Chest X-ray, PA view. Patient: 57 years old, sex F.
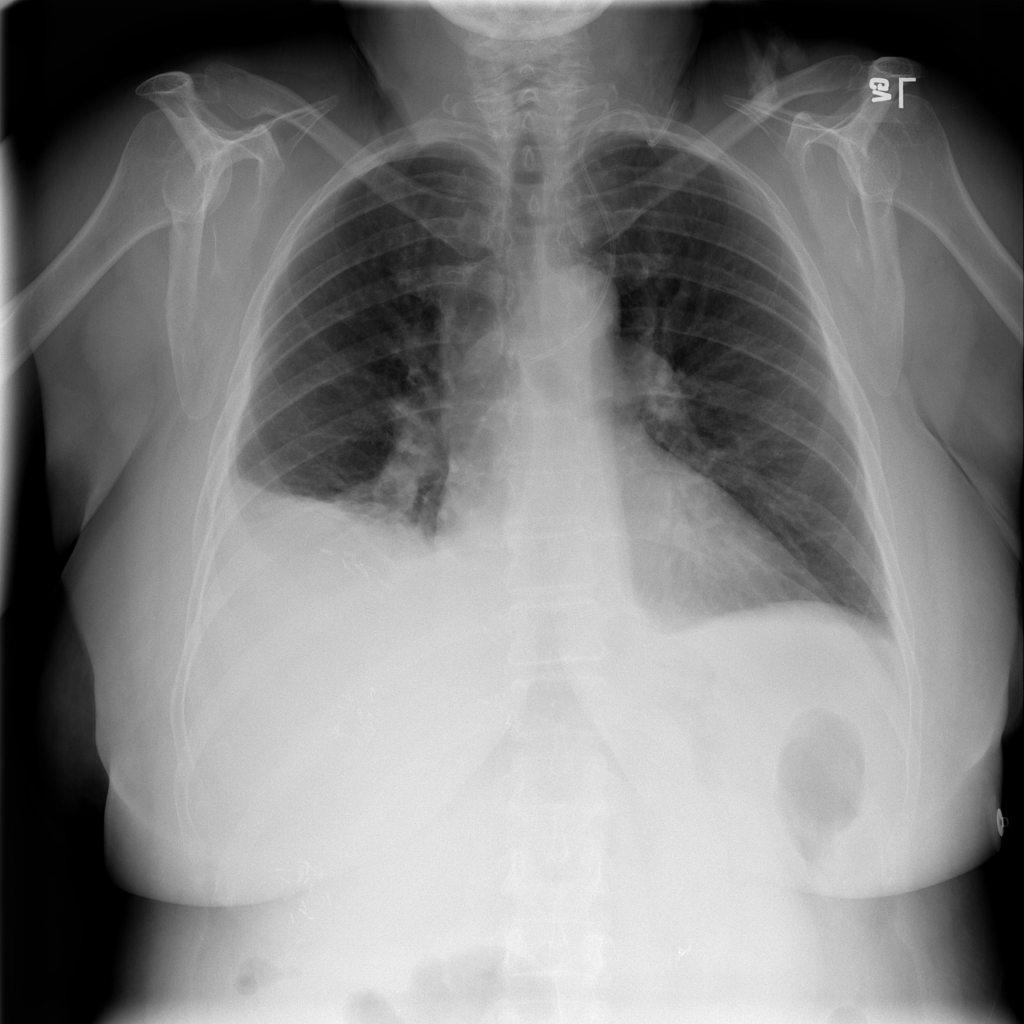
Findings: Effusion